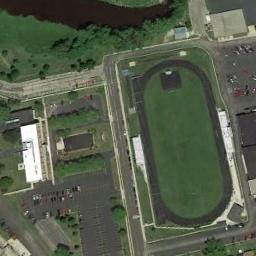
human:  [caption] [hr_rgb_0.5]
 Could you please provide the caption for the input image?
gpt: There are many cars in the parking lot next to the ground track field .

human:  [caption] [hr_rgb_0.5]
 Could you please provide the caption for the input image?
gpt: The ground track field is surrounded by some buildings and parking lots and a river is next to the ground track field .

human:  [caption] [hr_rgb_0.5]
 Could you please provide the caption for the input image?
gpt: There are green fields and red tracks .

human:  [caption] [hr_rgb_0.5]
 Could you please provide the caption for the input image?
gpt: Track and field are next to the lawn, River and parking lot .

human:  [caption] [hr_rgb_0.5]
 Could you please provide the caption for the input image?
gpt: There are some black buildings beside the ground track filed with a black track .